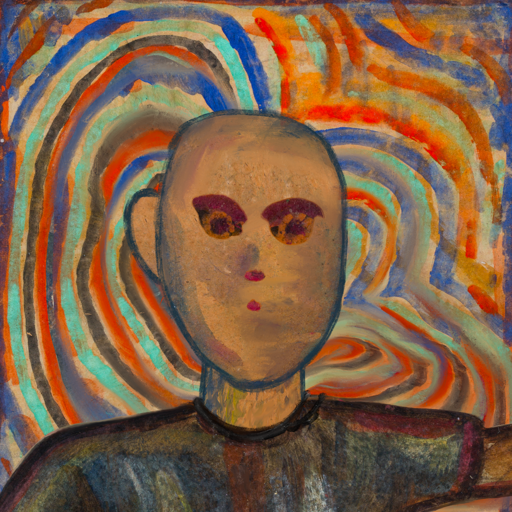
Background: Sisters, Head And Neck Front: In_The_Sun, Face Front: Doll, Bust: Mosgoul, Hair Front: Blank, Head Accessory: Blank, Second Necklace: Blank, Necklace: Orphan, Baby: Blank